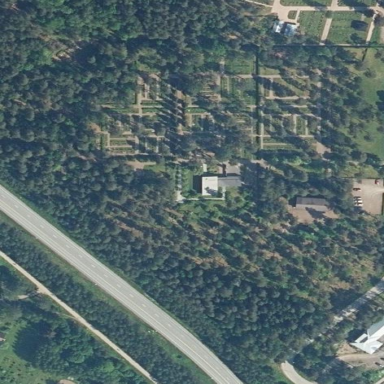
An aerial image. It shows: Grave yard.